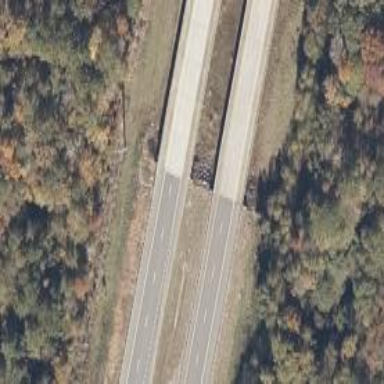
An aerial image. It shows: Bridge on trunk highway with dual carriageway.